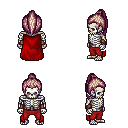
a pixel art fantasy rpg character, male body template, skeleton, red cape, red pants, white blonde long topknot hairstyle, cloth bracers, four views (front, back, left, right), 2x2 character sprite sheet, small pixel art, hard edges, no anti-aliasing